Interaction volume radius: 5 \u00c5
Interaction volume height: 15 \u00c5
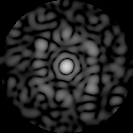
Disorder parameter: 0.7435